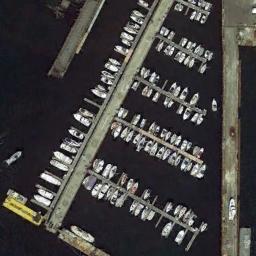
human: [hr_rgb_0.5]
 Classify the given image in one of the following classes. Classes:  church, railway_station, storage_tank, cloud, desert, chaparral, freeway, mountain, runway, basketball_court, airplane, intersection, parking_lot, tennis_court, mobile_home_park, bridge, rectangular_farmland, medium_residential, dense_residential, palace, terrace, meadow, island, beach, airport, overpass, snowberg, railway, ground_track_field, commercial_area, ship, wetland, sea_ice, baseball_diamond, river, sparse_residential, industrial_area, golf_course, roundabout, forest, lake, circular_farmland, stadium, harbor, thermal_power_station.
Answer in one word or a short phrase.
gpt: harbor